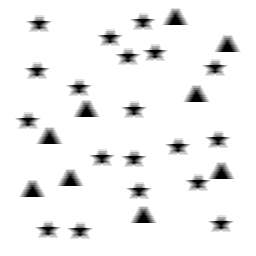
Squares: 0
Triangles: 9
Stars: 19
Total shapes: 28